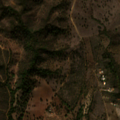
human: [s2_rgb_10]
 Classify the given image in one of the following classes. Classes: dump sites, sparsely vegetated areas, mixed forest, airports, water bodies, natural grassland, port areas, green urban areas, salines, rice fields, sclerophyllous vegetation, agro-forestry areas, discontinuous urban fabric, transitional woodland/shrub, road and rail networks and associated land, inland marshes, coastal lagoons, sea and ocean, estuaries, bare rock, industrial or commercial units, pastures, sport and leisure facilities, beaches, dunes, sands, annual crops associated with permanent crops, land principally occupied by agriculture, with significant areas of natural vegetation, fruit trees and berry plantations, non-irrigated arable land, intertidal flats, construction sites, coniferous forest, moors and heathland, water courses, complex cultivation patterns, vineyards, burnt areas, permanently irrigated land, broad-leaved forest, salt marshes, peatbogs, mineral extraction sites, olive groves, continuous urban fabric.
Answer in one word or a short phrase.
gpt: non-irrigated arable land, olive groves, agro-forestry areas, transitional woodland/shrub